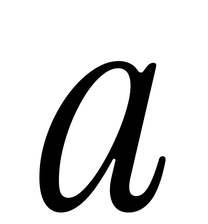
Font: InstrumentSerif-Italic